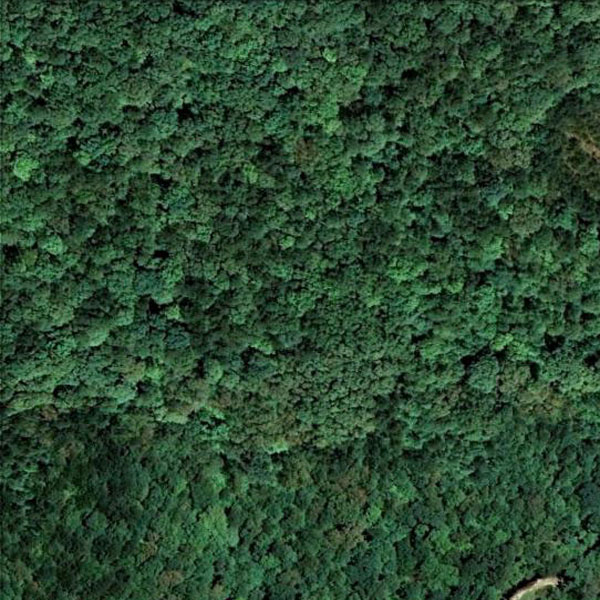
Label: Forest